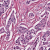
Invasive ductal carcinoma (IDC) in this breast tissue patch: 1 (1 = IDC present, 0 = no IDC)